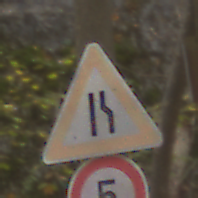
Verkehrszeichen: EinseitigVerengteFahrbahnRechts
Zusatzzeichen unten: Geschwindigkeit5
Umgebung: Outdoor, Nature
Tageszeit: MorningAfternoon
Wetter: Overcast
Licht: Natural
Jahreszeit: Autumn
Kontrast: LowContrast